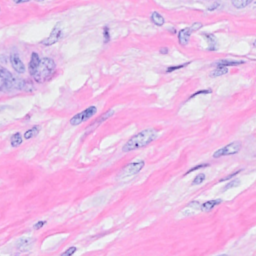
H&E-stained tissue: Breast